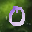
Label: 0